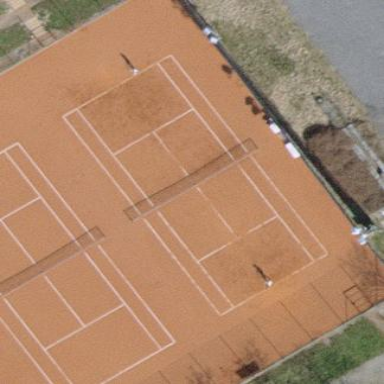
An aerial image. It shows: Sandy tennis court.